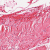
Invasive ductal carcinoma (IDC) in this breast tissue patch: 0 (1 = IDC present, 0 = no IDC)